Interaction volume radius: 10 \u00c5
Interaction volume height: 20 \u00c5
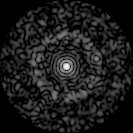
Disorder parameter: 0.8021